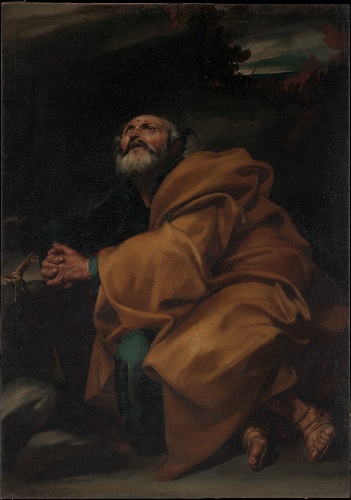
Title: The Tears of Saint Peter
Artist: Jusepe de Ribera (called Lo Spagnoletto)
Artist bio: Spanish, Játiva 1591–1652 Naples
Date: ca. 1612–13
Object type: Painting
Classification: Paintings
Medium: Oil on canvas
Dimensions: 63 3/4 x 45 in. (161.9 x 114.3 cm)
Department: European Paintings
Credit line: Purchase, Gift of Mrs. William M. Haupt, from the collection of Mrs. James B. Haggin, by exchange, and 2011 Benefit Fund, 2012
Accession year: 2012
Repository: Metropolitan Museum of Art, New York, NY
Tags: Saint Peter